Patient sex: M
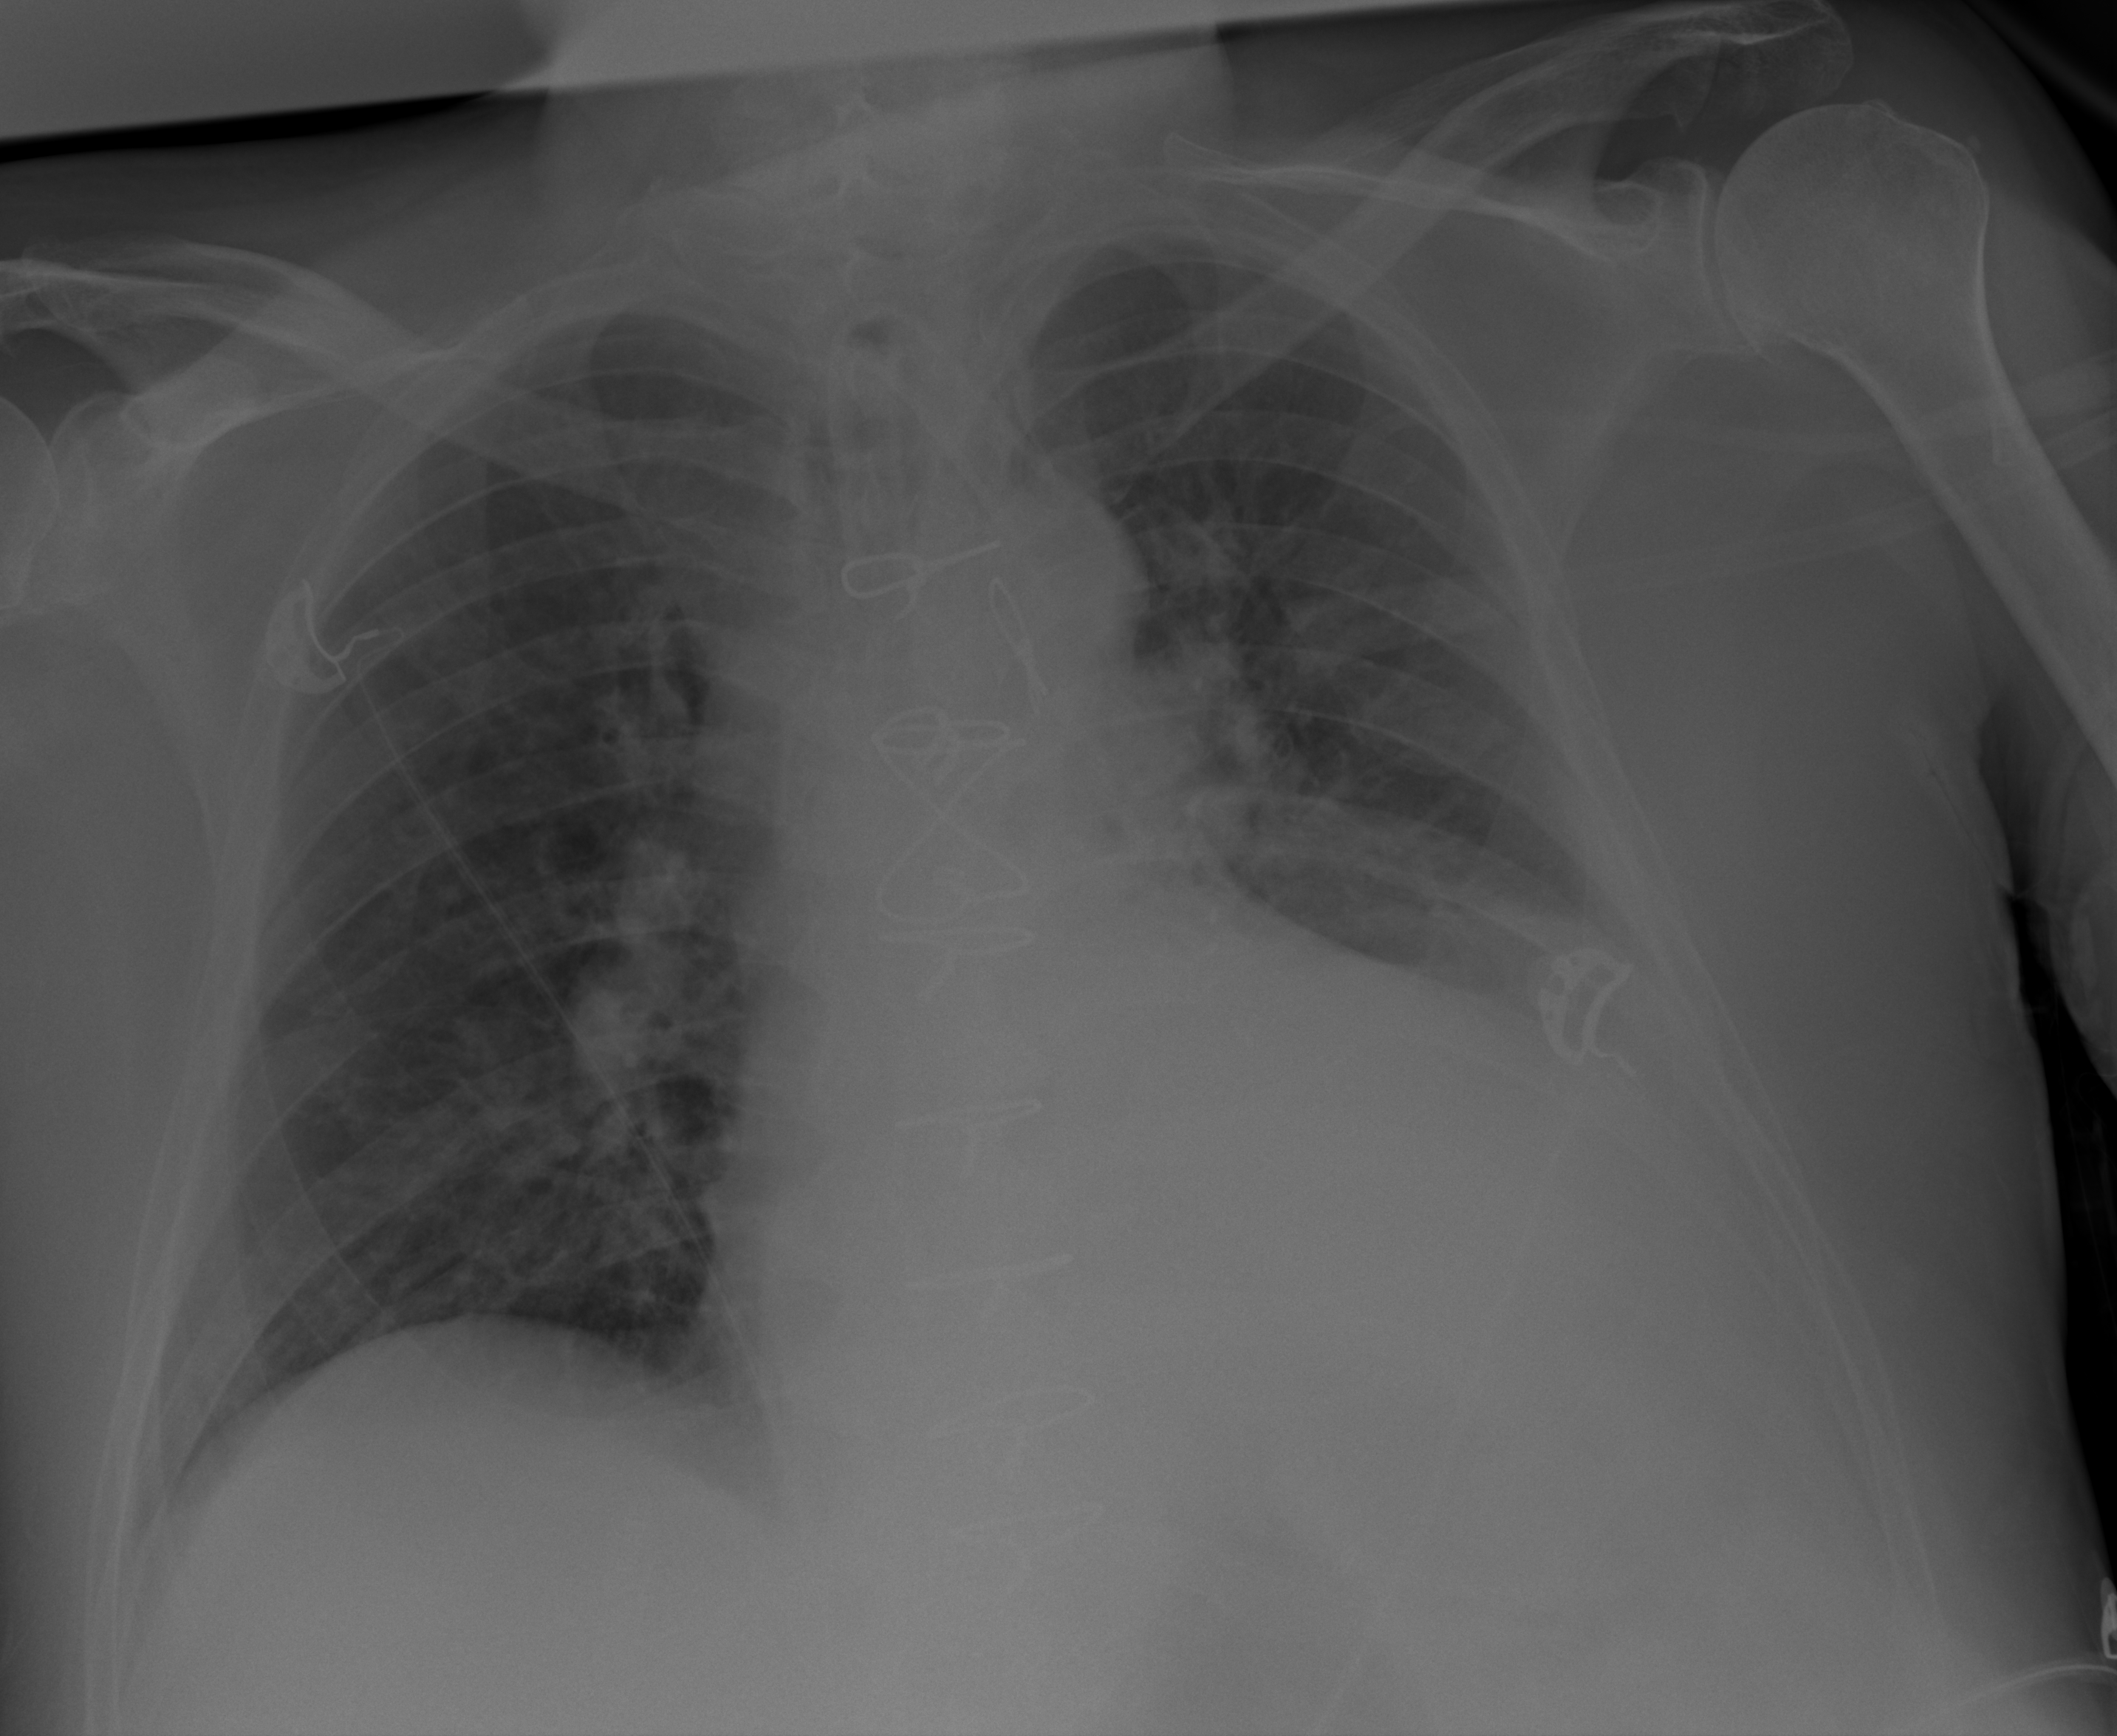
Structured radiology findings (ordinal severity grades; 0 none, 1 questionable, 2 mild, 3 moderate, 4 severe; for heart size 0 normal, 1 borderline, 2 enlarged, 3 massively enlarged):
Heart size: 2
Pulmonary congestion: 2
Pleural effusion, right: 0
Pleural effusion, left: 2
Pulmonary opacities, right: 2
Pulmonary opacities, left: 2
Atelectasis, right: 2
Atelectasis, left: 2